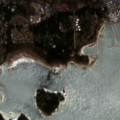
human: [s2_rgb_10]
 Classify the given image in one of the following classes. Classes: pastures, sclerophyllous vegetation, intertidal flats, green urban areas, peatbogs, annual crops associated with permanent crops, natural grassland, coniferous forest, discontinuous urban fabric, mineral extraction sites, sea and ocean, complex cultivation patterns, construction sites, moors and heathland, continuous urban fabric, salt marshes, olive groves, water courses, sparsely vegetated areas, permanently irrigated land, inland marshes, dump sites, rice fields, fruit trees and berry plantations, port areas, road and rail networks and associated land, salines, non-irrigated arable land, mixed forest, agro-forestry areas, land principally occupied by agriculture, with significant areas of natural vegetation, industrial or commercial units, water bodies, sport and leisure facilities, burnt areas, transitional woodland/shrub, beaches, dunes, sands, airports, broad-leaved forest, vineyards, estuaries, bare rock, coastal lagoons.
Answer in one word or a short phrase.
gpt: discontinuous urban fabric, industrial or commercial units, coniferous forest, sea and ocean